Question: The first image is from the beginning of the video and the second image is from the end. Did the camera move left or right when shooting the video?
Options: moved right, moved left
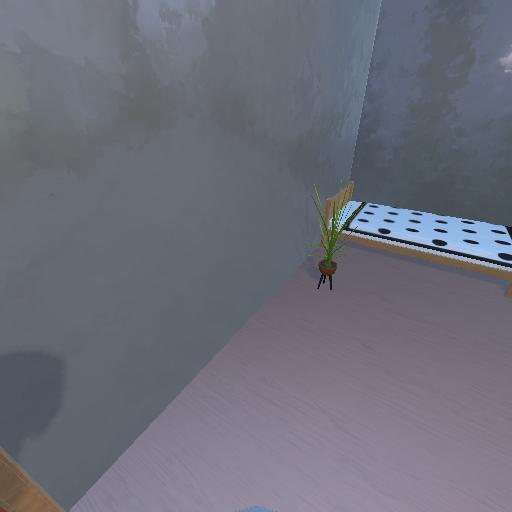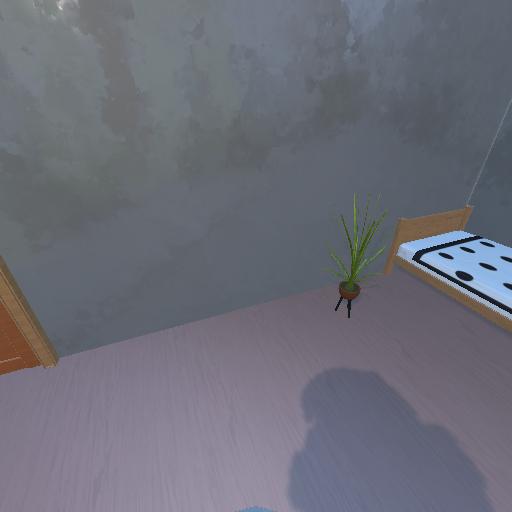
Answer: moved right